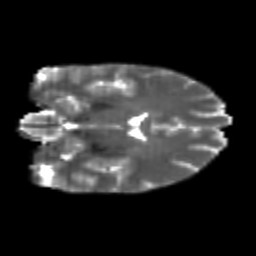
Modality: T2w
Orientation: coronal
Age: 25
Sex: female
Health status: healthy
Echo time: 0.074 s